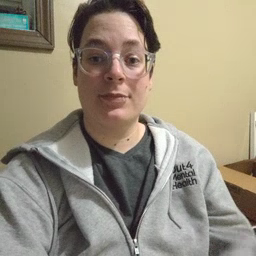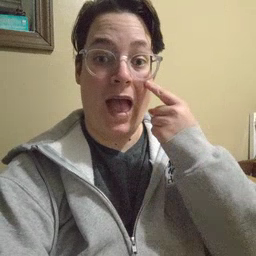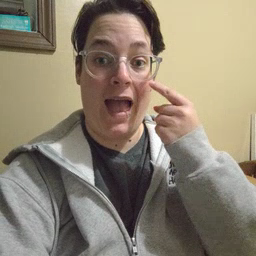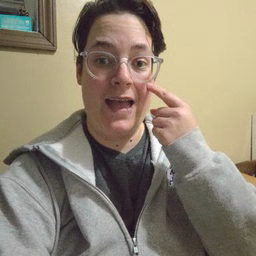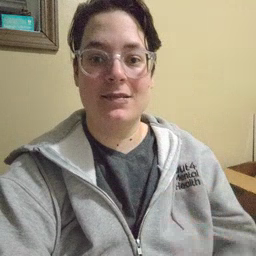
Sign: eye